九年级 · 画法几何学
(本小题8.0分)

如图, $A B$ 是 $\odot O$ 的直径, $F$ 为 $\odot O$ 上一点, $A C$ 平分 $\angle F A B$ 交 $\odot O$ 于点 $C$. 过点 $C$ 作 $C D \perp A F$ 交 $A F$的延长线于点 $D$.

(1)求证: $C D$ 是 $\odot O$ 的切线.

(2) 若 $D C=3, A D=9$, 求 $\odot O$ 半径
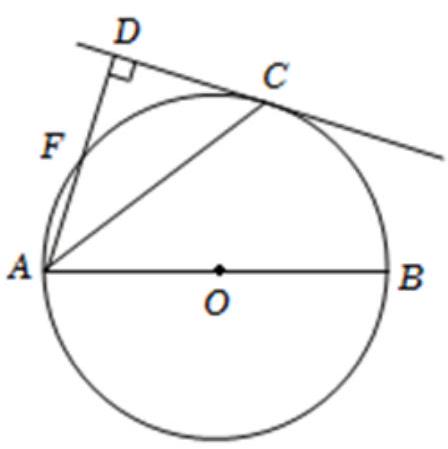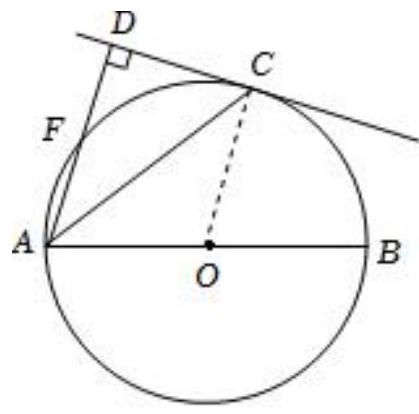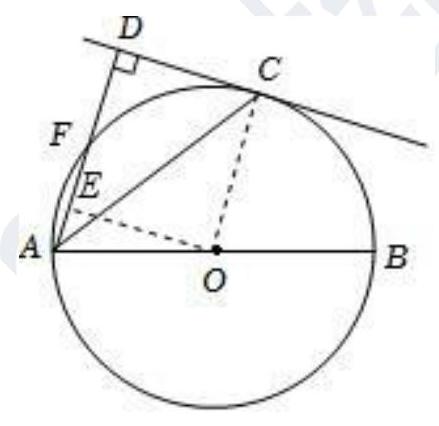
答案: (1)证明：连接 $O C$,

$\because A C$ 平分 $\angle F A B$,

$\therefore \angle F A C=\angle C A O$,

$\because A O=C O$,

$\therefore \angle A C O=\angle C A O$,

$\therefore \angle F A C=\angle A C O$,

$\therefore A D / / O C$,

$\because C D \perp A F$,

$\therefore C D \perp O C$,

$\because O C$ 为半径,

$\therefore C D$ 是 $\odot O$ 的切线;

(2) 解：过点 $O$ 作 $O E \perp A F$ 于 $E$,

$\therefore A E=E F=\frac{1}{2} A F, \angle O E D=\angle E D C=\angle O C D=90^{\circ}$,

$\therefore$ 四边形 $O E D C$ 为矩形,

$\therefore C D=O E=3, D E=O C$,

设 $\odot O$ 的半径为 $r$, 则 $O A=O C=D E=r$,

$\therefore A E=9-r$,
$\because O A^{2}-A E^{2}=O E^{2}$

$\therefore r^{2}-(9-r)^{2}=3^{2}$,

解得 $r=5$.

$\therefore \odot O$ 半径为 5 .

【解析】本题主要考查了切线的判定, 矩形的性质与判定, 构造直角三角形是解题的关键.

(1)根据角平分线的定义和平行线的判定和性质以及切线的判定定理即可得到结论;

(2)过点 $O$ 作 $O E \perp A F$ 于 $E$, 证明四边形 $O E D C$ 为矩形, 设 $\odot O$ 的半径为 $r$, 由勾股定理列出方程求解.